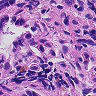
Metastatic tissue present: yes